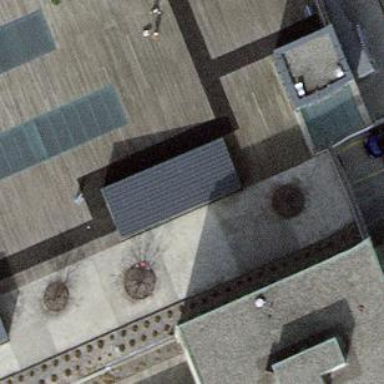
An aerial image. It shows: View of roof of building.